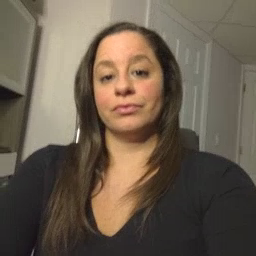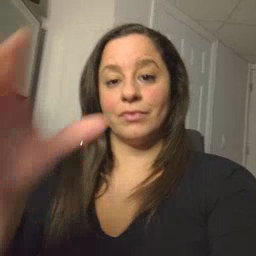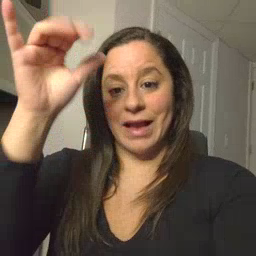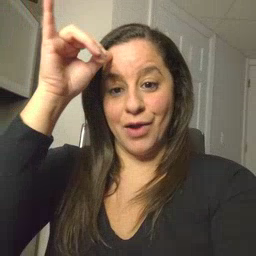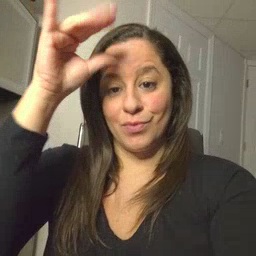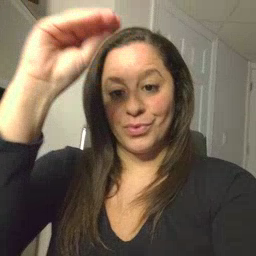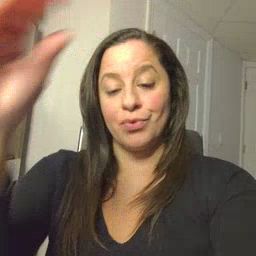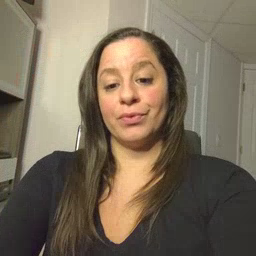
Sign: cowboy